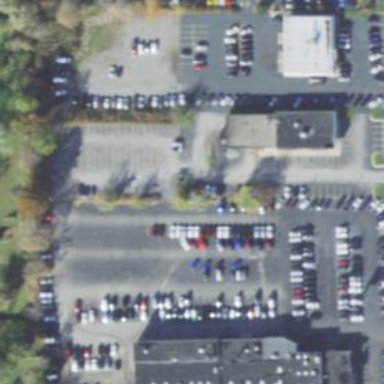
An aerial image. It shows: Retail area.